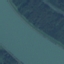
Label: River